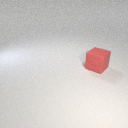
large red rubber cube